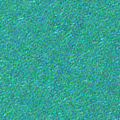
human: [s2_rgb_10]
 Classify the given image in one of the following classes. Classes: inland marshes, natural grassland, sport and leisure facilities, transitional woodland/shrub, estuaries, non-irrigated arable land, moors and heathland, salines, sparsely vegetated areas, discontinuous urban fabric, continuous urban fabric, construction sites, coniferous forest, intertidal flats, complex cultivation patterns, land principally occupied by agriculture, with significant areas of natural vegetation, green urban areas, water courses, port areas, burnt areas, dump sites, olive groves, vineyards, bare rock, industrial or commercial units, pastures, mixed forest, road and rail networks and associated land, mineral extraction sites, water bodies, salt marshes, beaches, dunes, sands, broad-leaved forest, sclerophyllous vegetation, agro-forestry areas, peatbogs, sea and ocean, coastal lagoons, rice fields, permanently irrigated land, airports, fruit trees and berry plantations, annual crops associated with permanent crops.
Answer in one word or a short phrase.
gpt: sea and ocean